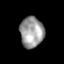
Tissue: prostate
Cell type: NK cells
Senescence score: 0.1017
Nuclear area (px): 712
Mean DAPI intensity: 156.301